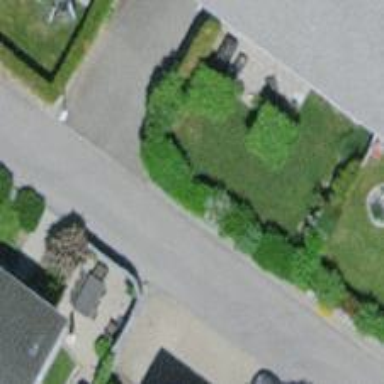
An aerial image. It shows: Hedge acting as barrier.